Interaction volume radius: 5 \u00c5
Interaction volume height: 30 \u00c5
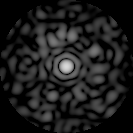
Disorder parameter: 0.8421